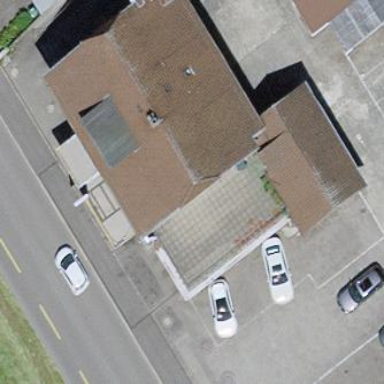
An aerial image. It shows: View of roof of building.